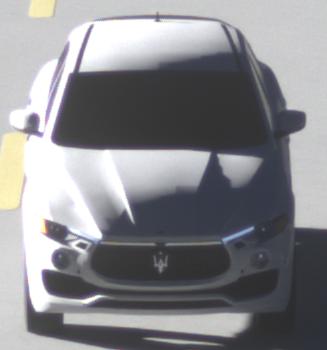
Make: Maserati
Model: Levante GT Hybrid
Detailed model: Levante
Model produced from: 2021/07
Model produced until: 2022/10
Doors: 4
Color: white
Road condition: dry road
Daytime: sunrise or sunset
Contrast: high contrast